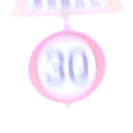
Verkehrszeichen: Geschwindigkeit30
Zusatzzeichen oben: FussgaengerueberwegRechts
Umgebung: Outdoor, Nature
Tageszeit: SunriseSunset
Wetter: Clear
Licht: Natural
Jahreszeit: NotSpecified
Kontrast: LowContrast